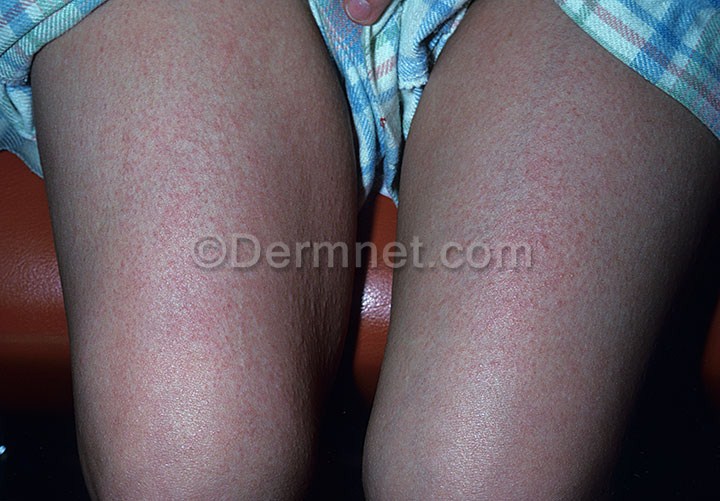
Disease: Exanthems and Drug Eruptions